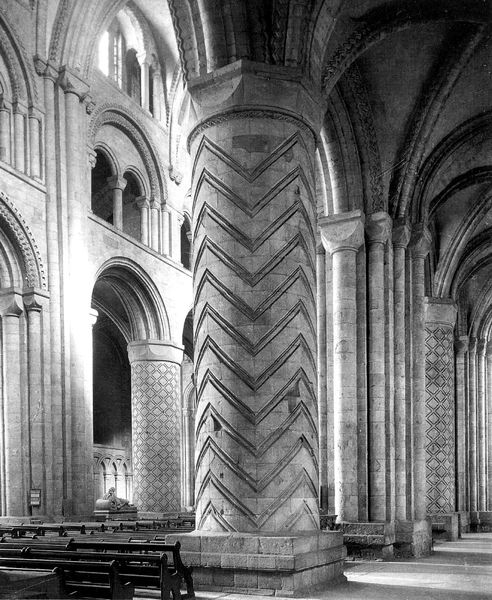
Titel: Durham Cathedral
Standort: Durham (EU - GB)
Schlagwörter: schatten, weiß, fenster, licht, raum, schwarz, säule, säulen, muster, stein, rückenlehne, kirche, boden, innen, schiff, bogen, bündel, bank, rundbogen, plinthe, foto, bögen, bänke, kreuzrippen, sandstein, dienst, langschiff, obergaden, mittelalter, rundbögen, romanik, basis, basilika, romanisch, ottonisch, e, säulendekor, zickzacksäule